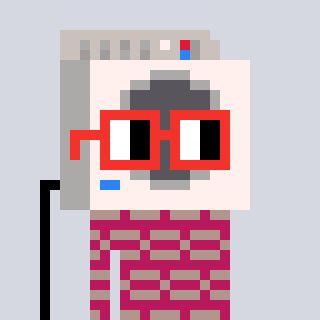
a pixel art character with square red glasses, a washing machine-shaped head and a darkpink-colored body on a cool background